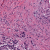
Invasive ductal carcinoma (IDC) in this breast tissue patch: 1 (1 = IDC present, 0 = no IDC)